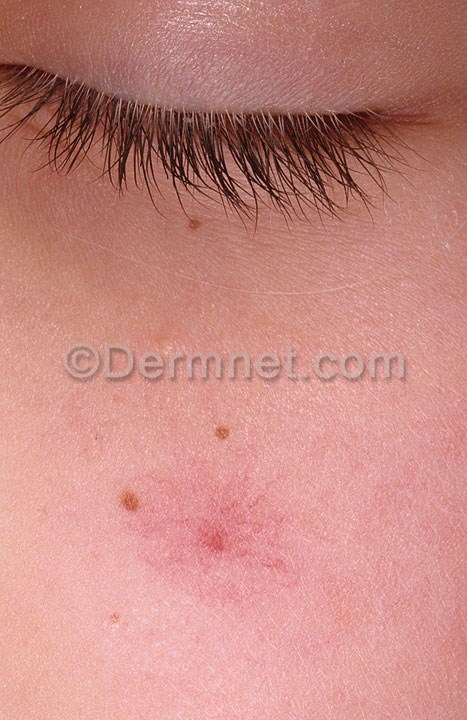
Disease: Vascular Tumors